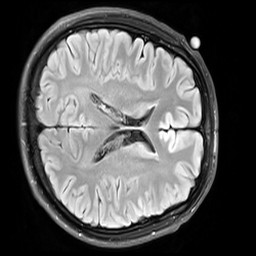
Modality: FLAIR
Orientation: axial
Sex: male
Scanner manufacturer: siemens
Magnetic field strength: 3 T
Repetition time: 10 s
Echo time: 0.09 s